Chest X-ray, AP view. Patient: 55 years old, sex M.
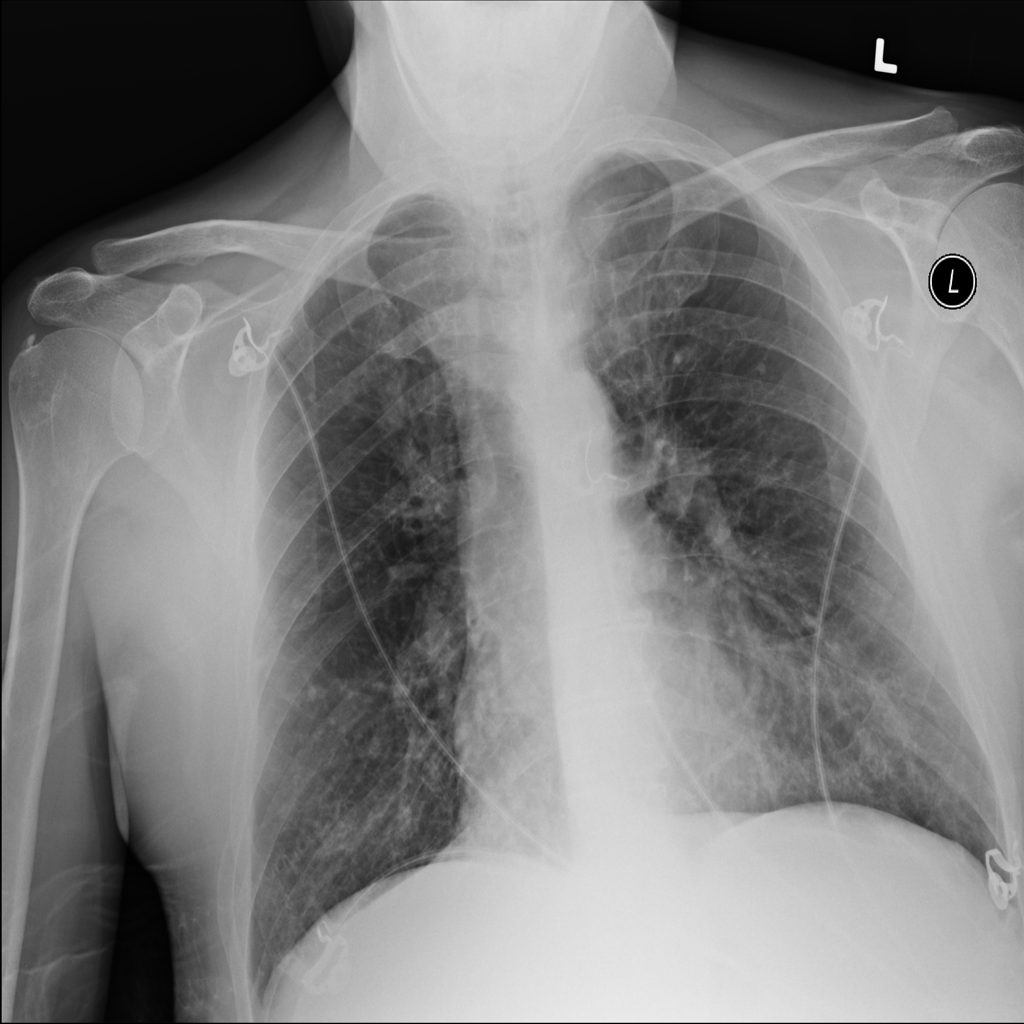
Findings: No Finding